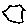
Label: hexagon